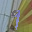
Label: 9